Field crop: maize
Growth stage: 2
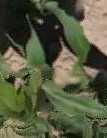
Species: maize